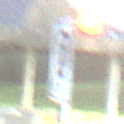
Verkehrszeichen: EndeZone20
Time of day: SunriseSunset
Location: Outdoor (Suburban)
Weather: PartlyCloudy
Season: NotSpecified
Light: Natural